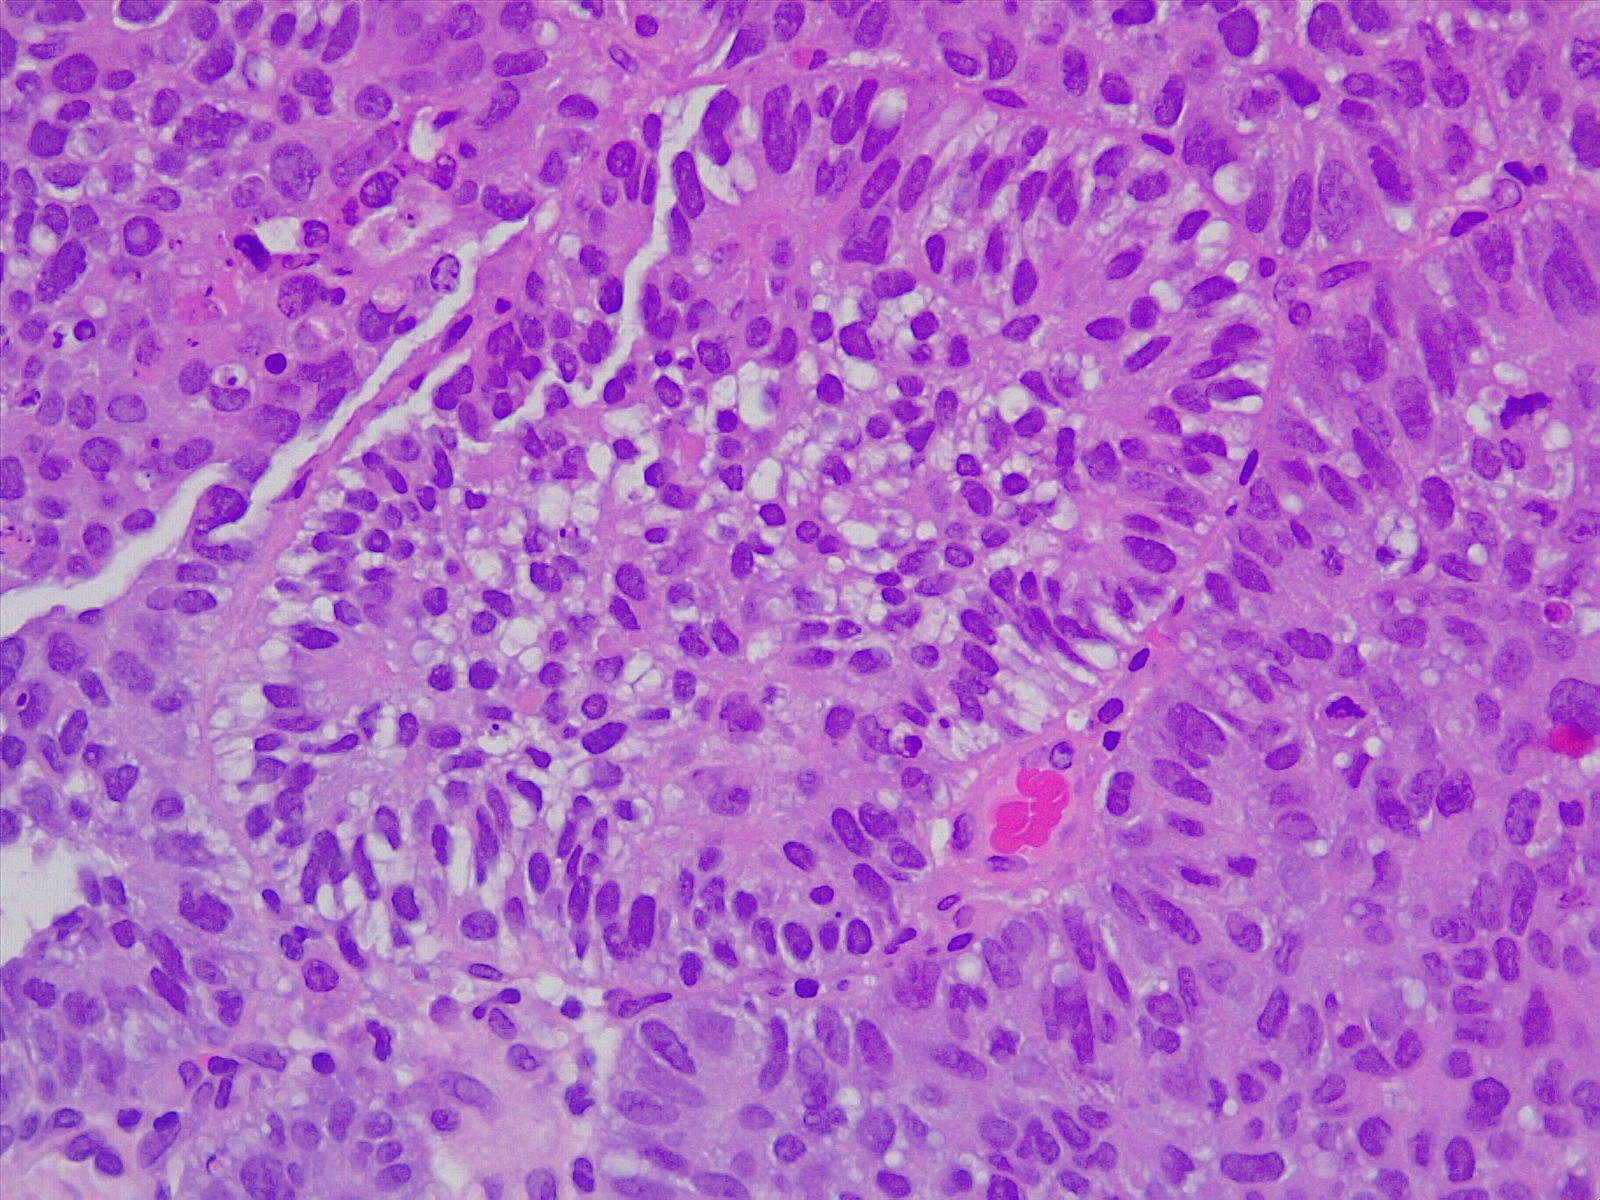
Label: lung squamous cell carcinoma, moderately differentiated